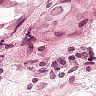
Metastatic tissue present: yes